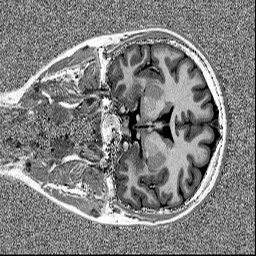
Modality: MP2RAGE
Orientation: coronal
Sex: female